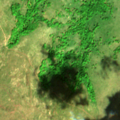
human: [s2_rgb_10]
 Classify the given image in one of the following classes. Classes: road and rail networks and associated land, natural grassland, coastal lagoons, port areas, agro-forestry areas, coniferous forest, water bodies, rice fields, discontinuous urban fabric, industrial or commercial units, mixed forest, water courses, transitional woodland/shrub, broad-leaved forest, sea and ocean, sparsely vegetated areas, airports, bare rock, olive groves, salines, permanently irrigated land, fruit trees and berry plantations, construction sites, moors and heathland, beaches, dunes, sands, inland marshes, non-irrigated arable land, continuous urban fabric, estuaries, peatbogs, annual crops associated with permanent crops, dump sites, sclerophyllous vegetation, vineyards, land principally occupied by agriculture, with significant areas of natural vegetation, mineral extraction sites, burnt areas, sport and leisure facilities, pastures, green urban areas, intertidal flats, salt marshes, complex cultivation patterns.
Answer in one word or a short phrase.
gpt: broad-leaved forest, natural grassland, transitional woodland/shrub